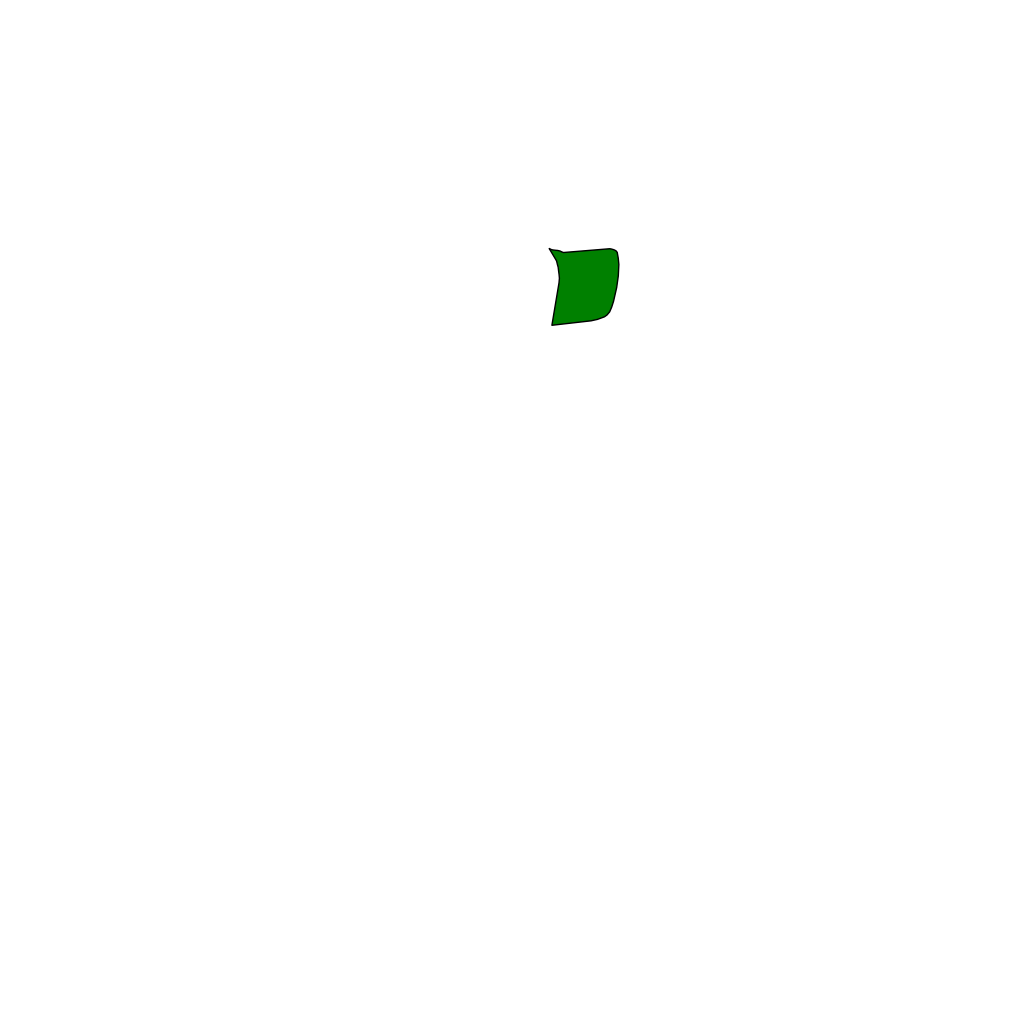
Tags: overhead vector_map, agriculture, recreation, density_5, Park, 1.0 km²